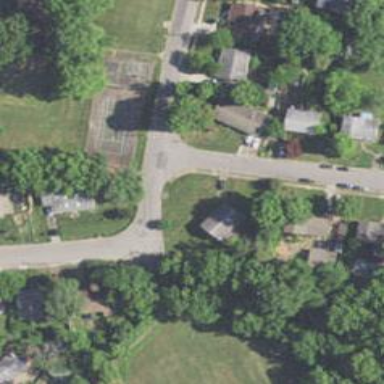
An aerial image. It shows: Neighborhood.